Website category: sports
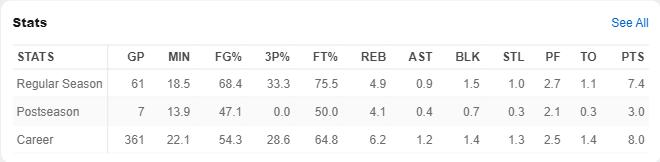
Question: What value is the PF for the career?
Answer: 2.5

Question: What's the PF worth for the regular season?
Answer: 2.7

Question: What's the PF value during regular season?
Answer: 2.7

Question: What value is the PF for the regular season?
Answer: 2.7

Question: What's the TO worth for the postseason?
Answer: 0.3

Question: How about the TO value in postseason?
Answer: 0.3

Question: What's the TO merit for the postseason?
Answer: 0.3

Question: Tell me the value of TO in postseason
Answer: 0.3

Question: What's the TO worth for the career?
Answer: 1.4

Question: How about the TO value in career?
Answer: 1.4

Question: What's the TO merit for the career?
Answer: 1.4

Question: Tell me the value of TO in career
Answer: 1.4

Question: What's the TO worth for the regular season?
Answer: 1.1

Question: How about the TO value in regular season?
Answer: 1.1

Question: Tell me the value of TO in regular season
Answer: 1.1

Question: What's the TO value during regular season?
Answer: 1.1

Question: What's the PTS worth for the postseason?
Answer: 3.0

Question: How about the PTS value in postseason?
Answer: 3.0

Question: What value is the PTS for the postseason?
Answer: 3.0

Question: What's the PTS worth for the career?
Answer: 8.0

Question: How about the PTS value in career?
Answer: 8.0

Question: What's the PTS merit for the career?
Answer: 8.0

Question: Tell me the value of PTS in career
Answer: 8.0

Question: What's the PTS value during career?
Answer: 8.0

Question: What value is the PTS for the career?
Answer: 8.0

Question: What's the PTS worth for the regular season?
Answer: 7.4

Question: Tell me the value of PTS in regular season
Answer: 7.4

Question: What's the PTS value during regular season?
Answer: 7.4